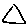
Label: triangle